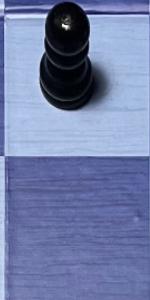
Label: Empty